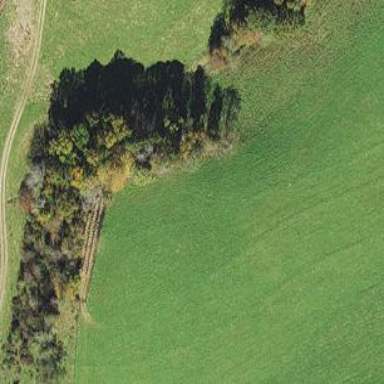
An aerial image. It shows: Mixed woodland with variety of leaf types and cycles.